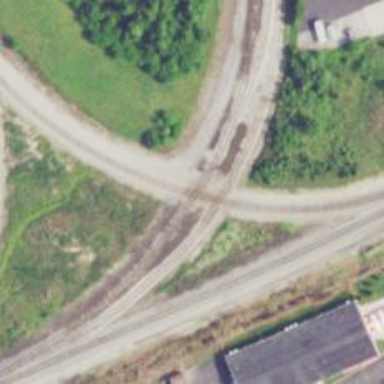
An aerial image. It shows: Railway junction.